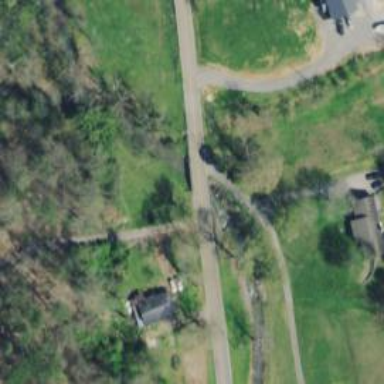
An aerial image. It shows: Residential road with bridge.